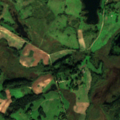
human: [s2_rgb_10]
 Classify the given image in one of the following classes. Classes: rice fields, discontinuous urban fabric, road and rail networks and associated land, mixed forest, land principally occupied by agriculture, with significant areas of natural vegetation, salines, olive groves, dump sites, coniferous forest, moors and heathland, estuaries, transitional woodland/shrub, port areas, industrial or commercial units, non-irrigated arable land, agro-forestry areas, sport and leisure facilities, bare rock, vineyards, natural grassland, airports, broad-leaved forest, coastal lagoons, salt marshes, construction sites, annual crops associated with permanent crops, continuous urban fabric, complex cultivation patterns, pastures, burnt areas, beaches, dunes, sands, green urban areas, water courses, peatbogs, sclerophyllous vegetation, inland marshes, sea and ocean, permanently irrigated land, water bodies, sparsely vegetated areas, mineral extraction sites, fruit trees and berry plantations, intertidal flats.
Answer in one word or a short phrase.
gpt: pastures, complex cultivation patterns, land principally occupied by agriculture, with significant areas of natural vegetation, broad-leaved forest, transitional woodland/shrub, inland marshes